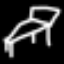
Label: bed